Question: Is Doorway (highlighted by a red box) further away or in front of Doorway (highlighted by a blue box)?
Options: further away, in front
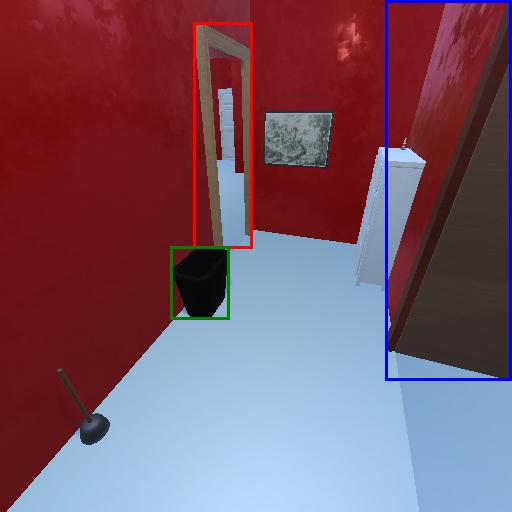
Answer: further away